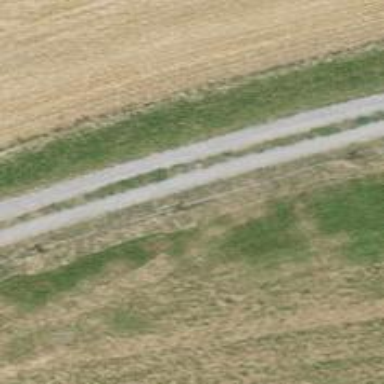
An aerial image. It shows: Track with grade2 tracktype.